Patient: sex F, age 31
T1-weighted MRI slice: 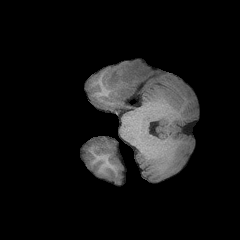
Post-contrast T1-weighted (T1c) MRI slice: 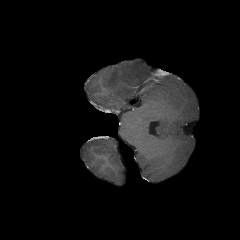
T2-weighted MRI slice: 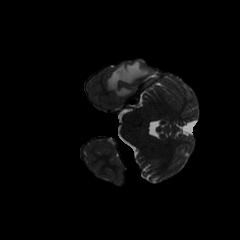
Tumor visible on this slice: yes
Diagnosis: Glioblastoma, IDH-wildtype
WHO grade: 4